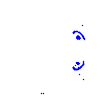
Particle: pion